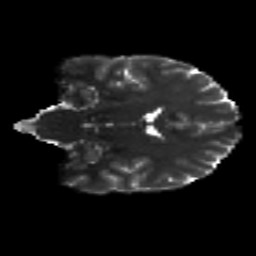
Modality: T2w
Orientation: coronal
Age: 27
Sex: male
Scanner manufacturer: siemens
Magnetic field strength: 3 T
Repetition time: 8.8 s
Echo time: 0.085 s